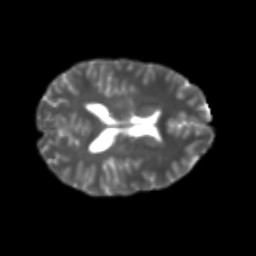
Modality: T2w
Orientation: axial
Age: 20
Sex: female
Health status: healthy
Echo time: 0.074 s